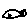
Label: fish